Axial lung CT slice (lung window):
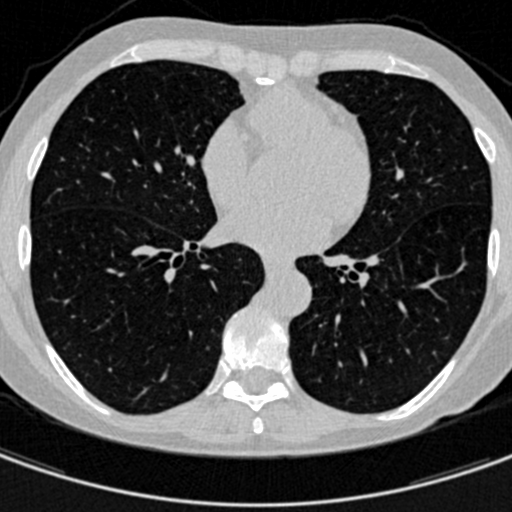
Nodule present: no